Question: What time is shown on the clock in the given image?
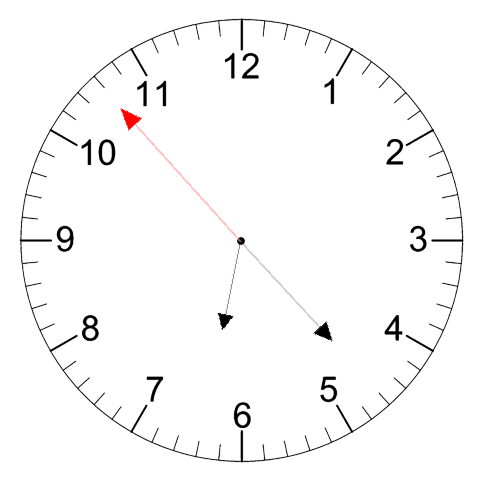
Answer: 06:22:53